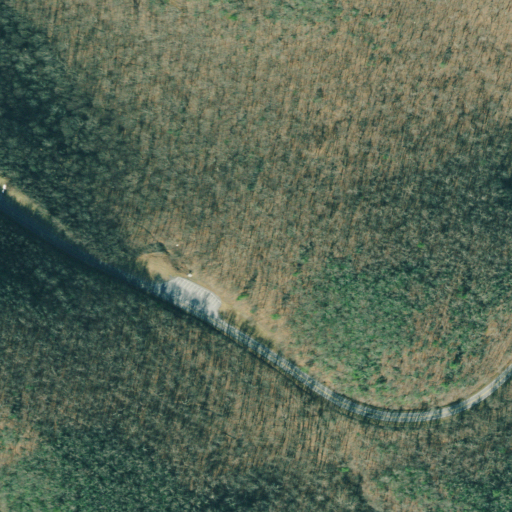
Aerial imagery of gap in Georgia named Hogpen Gap containing deciduous forest, open development, mixed forest, low intensity development, and medium intensity development